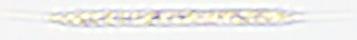
Label: Rhizosolenia